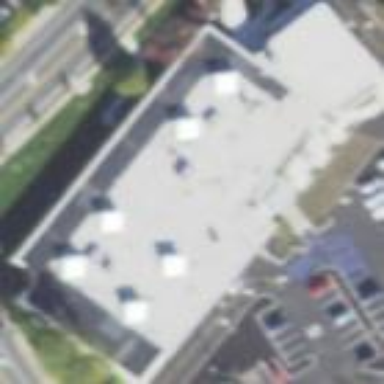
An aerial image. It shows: Building that serves as library.